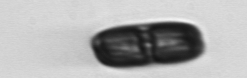
Label: Ephemera